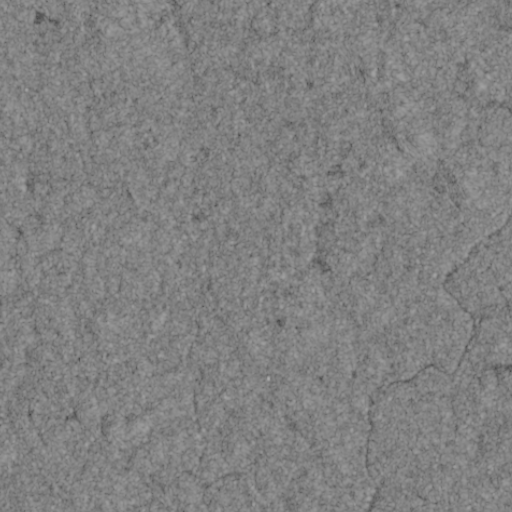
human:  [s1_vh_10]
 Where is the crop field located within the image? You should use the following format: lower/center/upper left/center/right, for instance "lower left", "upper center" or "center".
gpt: The crop field is located in the center of the image.
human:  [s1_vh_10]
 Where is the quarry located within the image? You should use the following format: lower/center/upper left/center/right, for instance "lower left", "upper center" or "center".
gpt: The quarry is located in the upper right of the image.
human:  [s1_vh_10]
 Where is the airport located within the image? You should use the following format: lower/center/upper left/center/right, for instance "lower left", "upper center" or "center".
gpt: There is no airport in the image.

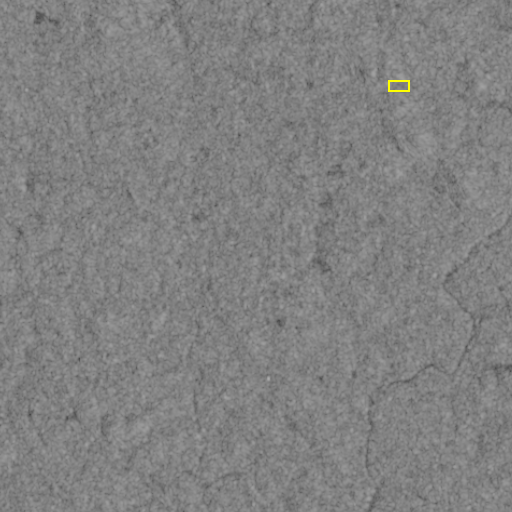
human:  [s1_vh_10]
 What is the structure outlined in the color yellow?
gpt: The structure outlined in yellow is a quarry.
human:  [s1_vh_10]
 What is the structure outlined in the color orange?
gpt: There is no orange outline.